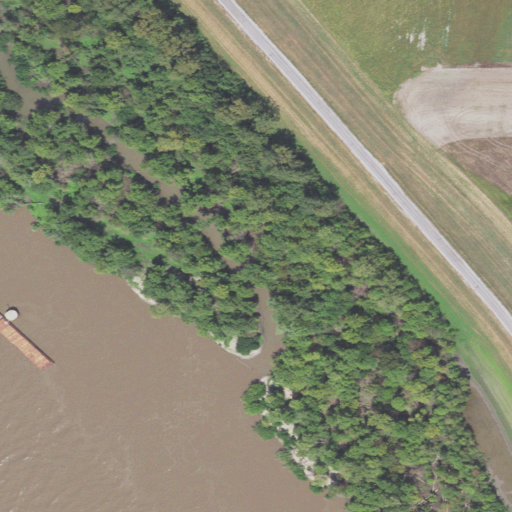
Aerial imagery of island in Illinois named Rockwood Island containing woody wetlands, open water, pasture, cultivated crops, low intensity development, herbaceous wetlands, medium intensity development, and high intensity development